This is a demodulated (Hilbert-envelope) spectrum computed from a bearing vibration snapshot; the dashed markers indicate where each bearing fault type would appear (BPFO, BPFI, BSF, FTF). Determine the bearing's health state. Answer with exactly one of: normal, inner_race, outer_race, ball.
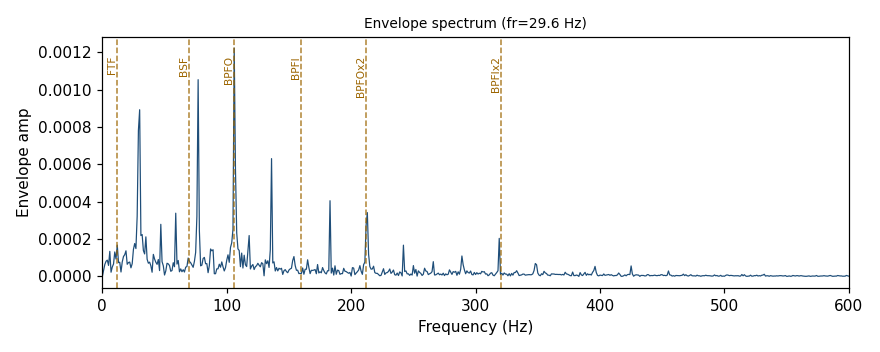
Answer: outer_race